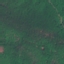
Land use / land cover class: Forest